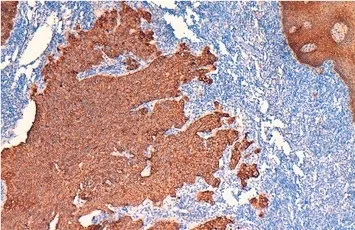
positive immunohistochemical staining for cytokeratin 5/6.
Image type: pathology (immunostaining)